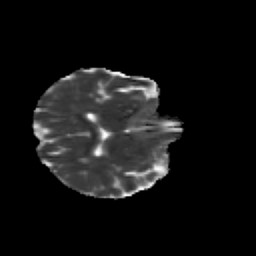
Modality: MD
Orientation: axial
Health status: healthy
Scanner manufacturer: siemens
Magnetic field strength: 3 T
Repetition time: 10 s
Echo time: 0.092 s